Interaction volume radius: 5 \u00c5
Interaction volume height: 25 \u00c5
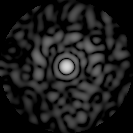
Disorder parameter: 0.842